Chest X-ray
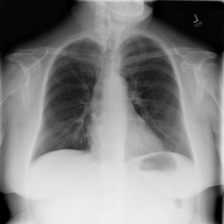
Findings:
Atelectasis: negative
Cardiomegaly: negative
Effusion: negative
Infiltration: positive
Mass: negative
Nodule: negative
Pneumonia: negative
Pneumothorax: negative
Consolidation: negative
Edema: negative
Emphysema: negative
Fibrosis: negative
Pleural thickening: negative
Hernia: negative